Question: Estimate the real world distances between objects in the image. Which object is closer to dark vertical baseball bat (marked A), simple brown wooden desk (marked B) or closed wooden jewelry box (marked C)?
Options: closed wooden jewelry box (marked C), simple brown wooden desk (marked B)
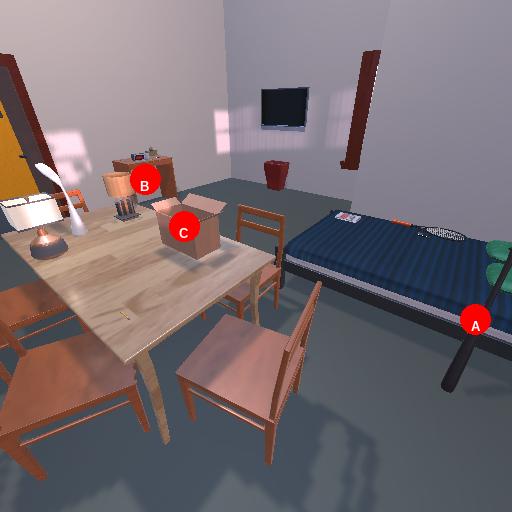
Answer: closed wooden jewelry box (marked C)